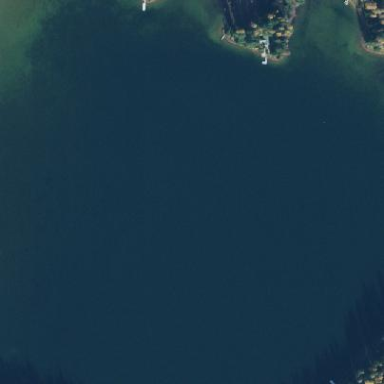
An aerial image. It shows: Serene lake.